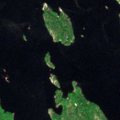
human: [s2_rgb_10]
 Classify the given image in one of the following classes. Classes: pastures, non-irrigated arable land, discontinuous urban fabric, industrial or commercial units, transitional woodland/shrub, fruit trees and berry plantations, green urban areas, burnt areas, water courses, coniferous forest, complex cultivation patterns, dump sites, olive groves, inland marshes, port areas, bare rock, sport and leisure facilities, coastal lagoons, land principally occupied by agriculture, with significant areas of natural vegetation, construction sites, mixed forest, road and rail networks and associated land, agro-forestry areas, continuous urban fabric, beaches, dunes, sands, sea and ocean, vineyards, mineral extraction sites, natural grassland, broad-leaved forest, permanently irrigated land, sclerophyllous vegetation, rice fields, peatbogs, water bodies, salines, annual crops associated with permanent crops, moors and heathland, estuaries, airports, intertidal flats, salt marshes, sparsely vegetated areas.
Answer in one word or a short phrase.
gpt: coniferous forest, mixed forest, water bodies